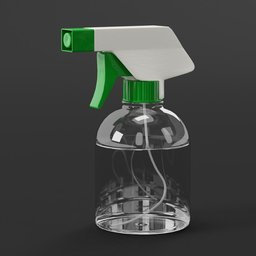
Label: tools